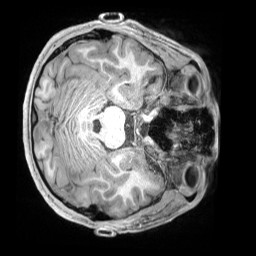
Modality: T1w
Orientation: axial
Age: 21
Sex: male
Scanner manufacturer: siemens
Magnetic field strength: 3 T
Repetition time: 2.4 s
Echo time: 0.00226 s